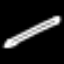
Label: pencil